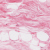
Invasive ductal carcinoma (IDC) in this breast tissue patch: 0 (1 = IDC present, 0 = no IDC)